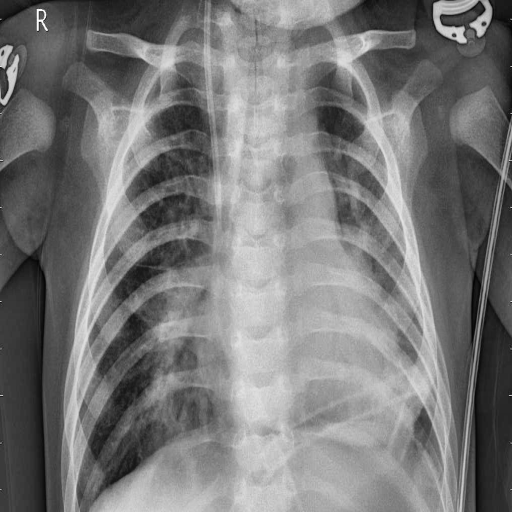
Finding: PNEUMONIA